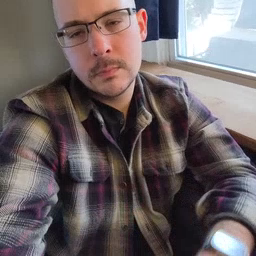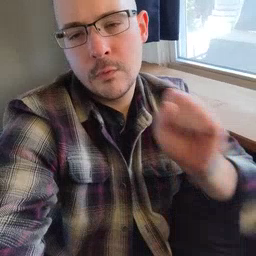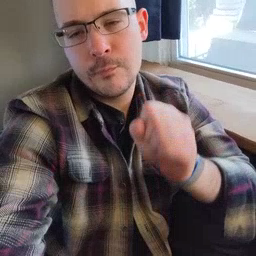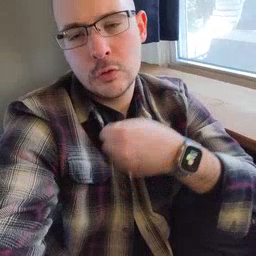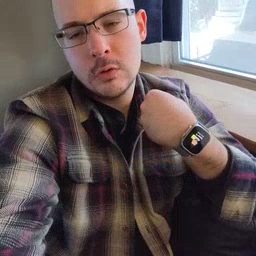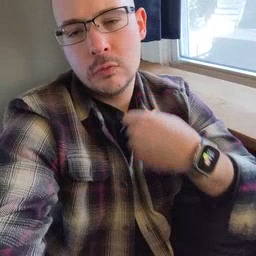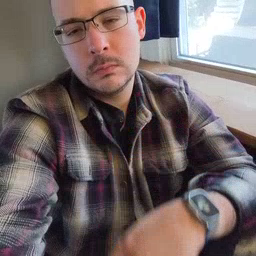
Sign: refrigerator